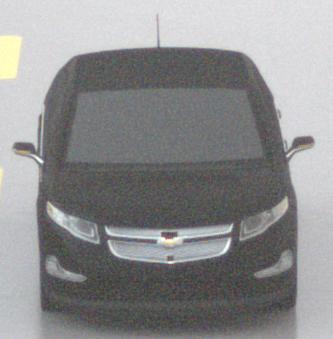
Make: Chevrolet
Model: Volt
Detailed model: Volt
Model produced from: 2011/11
Model produced until: 2014/08
Doors: 5
Color: black
Road condition: wet road
Daytime: night
Contrast: low contrast